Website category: book
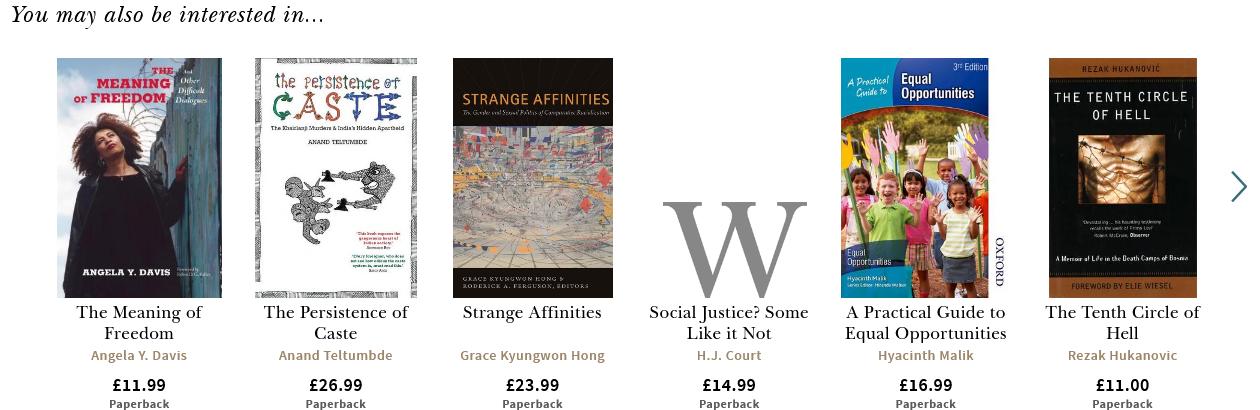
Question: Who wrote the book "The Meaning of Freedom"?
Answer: Angela Y. Davis

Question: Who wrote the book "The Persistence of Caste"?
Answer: Anand Teltumbde

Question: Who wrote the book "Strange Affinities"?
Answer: Grace Kyungwon Hong

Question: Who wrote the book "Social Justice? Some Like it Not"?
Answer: H.J. Court

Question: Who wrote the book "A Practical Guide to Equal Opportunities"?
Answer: Hyacinth Malik

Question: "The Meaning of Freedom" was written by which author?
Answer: Angela Y. Davis

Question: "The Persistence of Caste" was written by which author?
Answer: Anand Teltumbde

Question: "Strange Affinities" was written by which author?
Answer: Grace Kyungwon Hong

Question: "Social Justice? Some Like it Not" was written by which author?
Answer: H.J. Court

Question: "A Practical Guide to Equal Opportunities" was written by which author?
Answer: Hyacinth Malik

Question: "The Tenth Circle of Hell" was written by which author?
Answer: Rezak Hukanovic

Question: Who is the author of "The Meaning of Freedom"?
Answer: Angela Y. Davis

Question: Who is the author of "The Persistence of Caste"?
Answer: Anand Teltumbde

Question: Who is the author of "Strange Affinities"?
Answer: Grace Kyungwon Hong

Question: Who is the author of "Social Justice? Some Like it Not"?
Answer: H.J. Court

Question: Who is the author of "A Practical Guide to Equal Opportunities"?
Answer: Hyacinth Malik

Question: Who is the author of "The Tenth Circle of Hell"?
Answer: Rezak Hukanovic

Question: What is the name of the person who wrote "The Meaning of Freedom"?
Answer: Angela Y. Davis

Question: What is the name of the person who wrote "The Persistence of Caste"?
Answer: Anand Teltumbde

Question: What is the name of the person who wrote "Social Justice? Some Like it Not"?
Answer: H.J. Court

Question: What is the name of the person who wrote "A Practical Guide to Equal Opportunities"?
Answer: Hyacinth Malik

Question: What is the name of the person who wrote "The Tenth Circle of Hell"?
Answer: Rezak Hukanovic

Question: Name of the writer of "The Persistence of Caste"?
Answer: Anand Teltumbde

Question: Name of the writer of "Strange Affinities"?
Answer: Grace Kyungwon Hong

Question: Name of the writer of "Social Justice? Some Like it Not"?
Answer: H.J. Court

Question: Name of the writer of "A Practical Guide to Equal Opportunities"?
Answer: Hyacinth Malik

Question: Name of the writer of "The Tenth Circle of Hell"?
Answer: Rezak Hukanovic

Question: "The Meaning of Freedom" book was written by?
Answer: Angela Y. Davis

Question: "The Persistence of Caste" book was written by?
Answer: Anand Teltumbde

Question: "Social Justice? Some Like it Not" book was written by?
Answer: H.J. Court

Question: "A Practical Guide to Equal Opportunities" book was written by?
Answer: Hyacinth Malik

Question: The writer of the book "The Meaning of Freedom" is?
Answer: Angela Y. Davis

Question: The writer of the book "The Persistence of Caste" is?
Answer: Anand Teltumbde

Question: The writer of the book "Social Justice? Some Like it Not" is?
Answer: H.J. Court

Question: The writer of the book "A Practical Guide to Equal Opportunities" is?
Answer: Hyacinth Malik

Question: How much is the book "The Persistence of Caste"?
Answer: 26.99

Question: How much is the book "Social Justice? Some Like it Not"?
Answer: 14.99

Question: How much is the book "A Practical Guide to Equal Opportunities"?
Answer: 16.99

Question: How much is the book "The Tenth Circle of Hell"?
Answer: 11.00

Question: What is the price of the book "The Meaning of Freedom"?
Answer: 11.99

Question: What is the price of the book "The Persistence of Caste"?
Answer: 26.99

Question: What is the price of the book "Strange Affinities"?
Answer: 23.99

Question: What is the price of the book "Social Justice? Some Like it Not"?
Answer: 14.99

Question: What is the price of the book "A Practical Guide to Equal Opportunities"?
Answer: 16.99

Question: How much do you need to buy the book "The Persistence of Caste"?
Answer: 26.99

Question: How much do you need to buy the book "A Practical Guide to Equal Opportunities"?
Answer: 16.99

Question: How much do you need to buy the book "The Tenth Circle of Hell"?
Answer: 11.00

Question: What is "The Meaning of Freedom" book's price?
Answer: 11.99

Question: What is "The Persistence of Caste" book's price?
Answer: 26.99

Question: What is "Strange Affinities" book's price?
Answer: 23.99

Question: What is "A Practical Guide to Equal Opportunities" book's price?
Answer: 16.99

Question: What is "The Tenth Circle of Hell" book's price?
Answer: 11.00

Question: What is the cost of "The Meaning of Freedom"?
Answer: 11.99

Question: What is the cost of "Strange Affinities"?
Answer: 23.99

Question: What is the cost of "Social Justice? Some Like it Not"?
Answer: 14.99

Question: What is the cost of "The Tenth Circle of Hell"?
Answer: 11.00

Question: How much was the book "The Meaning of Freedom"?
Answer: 11.99

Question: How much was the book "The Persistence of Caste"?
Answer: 26.99

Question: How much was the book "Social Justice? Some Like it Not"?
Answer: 14.99

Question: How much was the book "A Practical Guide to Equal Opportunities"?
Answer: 16.99

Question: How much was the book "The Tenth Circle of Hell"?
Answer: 11.00

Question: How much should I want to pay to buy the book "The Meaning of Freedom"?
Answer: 11.99

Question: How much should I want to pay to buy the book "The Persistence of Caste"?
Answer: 26.99

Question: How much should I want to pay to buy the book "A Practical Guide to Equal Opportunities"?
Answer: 16.99